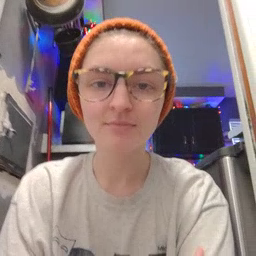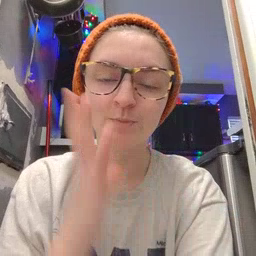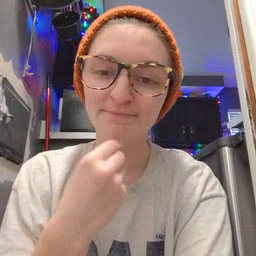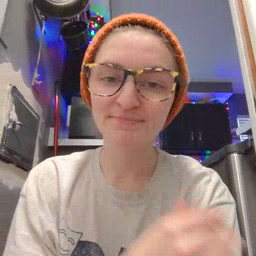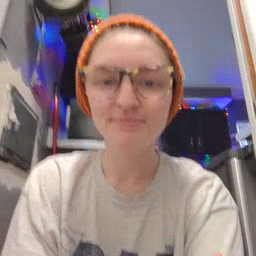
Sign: pretty